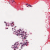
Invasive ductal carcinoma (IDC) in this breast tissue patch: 0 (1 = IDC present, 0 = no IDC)